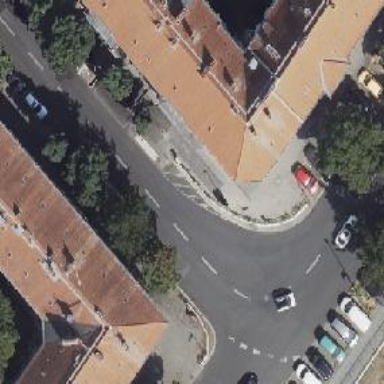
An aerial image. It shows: Unmarked crossing with kerb extension on both sides.